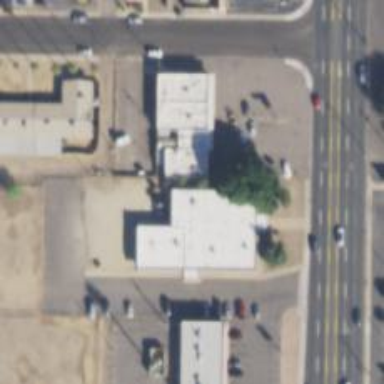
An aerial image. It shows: Healthcare clinic.